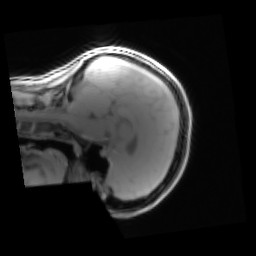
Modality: PDw
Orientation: sagittal
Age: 14
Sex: female
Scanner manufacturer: siemens
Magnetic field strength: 3 T
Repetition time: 0.25 s
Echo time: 0.00103 s